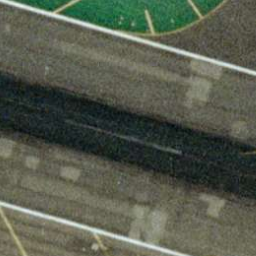
Label: runway